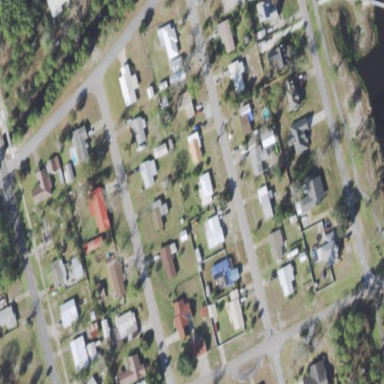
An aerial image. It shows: Single-family residential area.